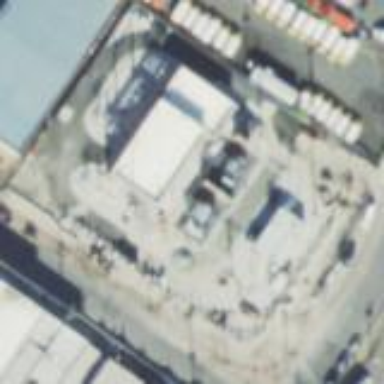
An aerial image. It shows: Power substation.